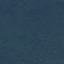
Land use / land cover class: Forest